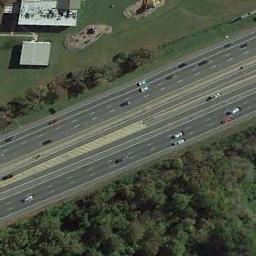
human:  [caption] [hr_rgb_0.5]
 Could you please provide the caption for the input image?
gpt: The freeway is between some trees and some houses .

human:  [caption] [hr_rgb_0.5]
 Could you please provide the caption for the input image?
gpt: A straight freeway is a forest on one side and on the other side are a lawn and two houses .

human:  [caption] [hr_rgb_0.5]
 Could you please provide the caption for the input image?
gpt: There was a line of white cars on the motorway .

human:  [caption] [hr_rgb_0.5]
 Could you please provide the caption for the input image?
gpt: One side of the freeway is a large green forest and the other side is full of buildings and greenery  There are many cars on the freeway .

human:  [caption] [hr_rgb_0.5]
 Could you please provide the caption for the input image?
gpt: There are buildings on the lawns beside the freeway .